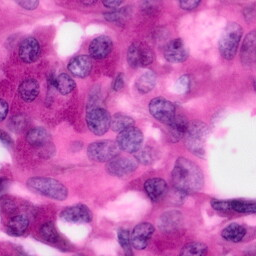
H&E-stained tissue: Pancreatic